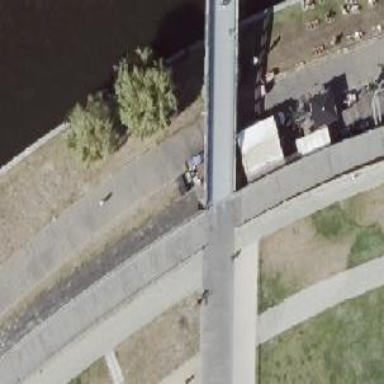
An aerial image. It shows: Footway bridge with metal surface.